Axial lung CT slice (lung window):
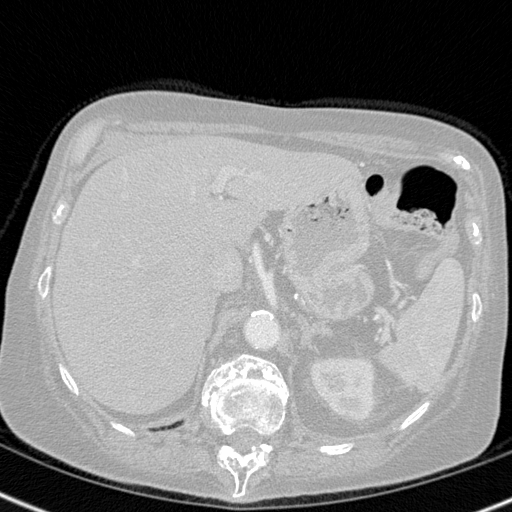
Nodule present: no